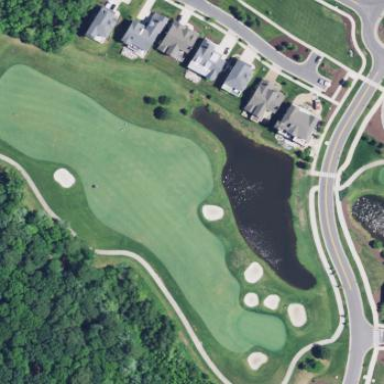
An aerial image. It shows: Scenic view of water hazard on golf course. The natural water feature adds beauty to the landscape.